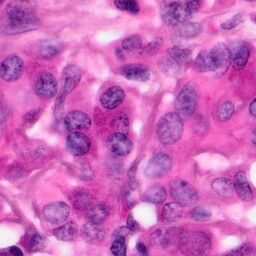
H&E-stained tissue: Pancreatic